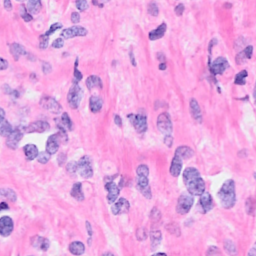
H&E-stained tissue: Breast